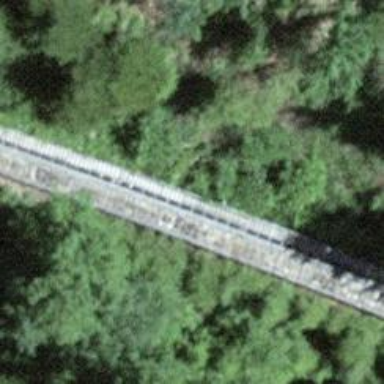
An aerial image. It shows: Funicular railway.